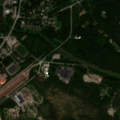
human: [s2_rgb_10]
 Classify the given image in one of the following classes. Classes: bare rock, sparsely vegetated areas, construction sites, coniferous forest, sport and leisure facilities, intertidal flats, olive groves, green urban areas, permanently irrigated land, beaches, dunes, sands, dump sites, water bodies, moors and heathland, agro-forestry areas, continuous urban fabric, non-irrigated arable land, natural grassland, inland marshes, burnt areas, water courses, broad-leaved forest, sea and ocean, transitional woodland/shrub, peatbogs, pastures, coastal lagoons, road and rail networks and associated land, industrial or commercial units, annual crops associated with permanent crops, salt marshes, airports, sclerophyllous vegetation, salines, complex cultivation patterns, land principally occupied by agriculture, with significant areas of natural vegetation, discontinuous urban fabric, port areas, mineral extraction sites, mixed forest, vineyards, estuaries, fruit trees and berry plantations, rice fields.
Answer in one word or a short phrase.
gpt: discontinuous urban fabric, industrial or commercial units, broad-leaved forest, coniferous forest, mixed forest